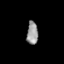
Tissue: skin
Cell type: Others
Senescence score: 0.6825
Nuclear area (px): 253
Mean DAPI intensity: 150.818